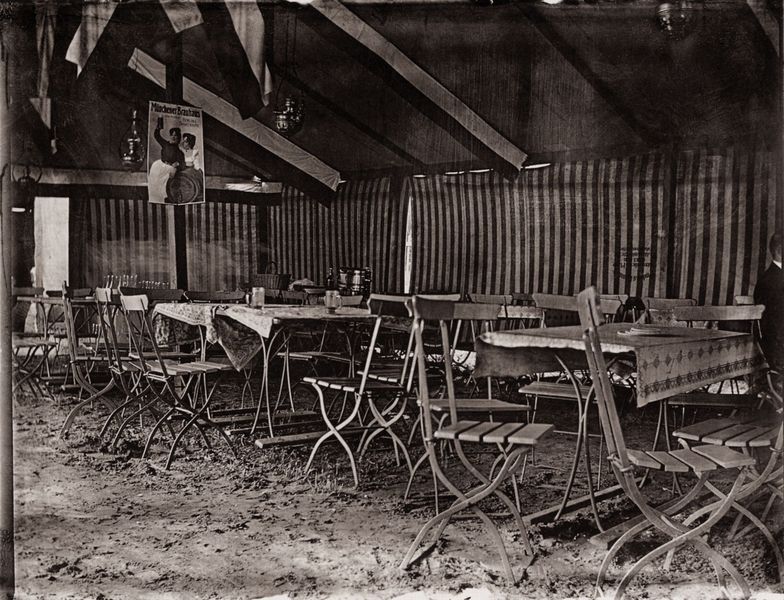
Titel: Leeres Bierzelt
Künstler: Heinrich Zille
Schlagwörter: mann, weiß, frauen, sand, glas, grau, holz, lampen, laternen, licht, lichter, rücken, schwarz, stuhl, stühle, tisch, tische, dach, gras, wiese, fest, muster, alt, feier, gläser, wand, tischdecke, tischtuch, erde, einsam, boden, sessel, decke, girlande, krug, lehne, fahnen, leer, verlassen, zäune, werbung, bank, essen, draussen, klappstuhl, gestreift, streifen, korb, balken, foto, fotografie, photographie, eingang, bierkrug, münchen, restaurant, schwarz-weiss, plakat, zirkus, bier, fass, bänke, photo, poster, bankett, krüge, ende, bänder, fotographie, laube, humpen, holzbalken, stadel, zelt, zelte, markise, filmplakat, photografie, decken, tühle, öllampen, biergarten, plane, oktoberfest, wiesn, telt, bierkrüge, bierglas, tischdecken, weeiß, gartenstühle, zille, heinrich, klappstühle, bierfass, biergläser, bierzelt, bierzeltgarnitur, festzelt, mümchen, zeltwand, strefen, bierdeckel, gartenlokal, gartenwirtschaft, baden-württemberg, garten tisch bierblas